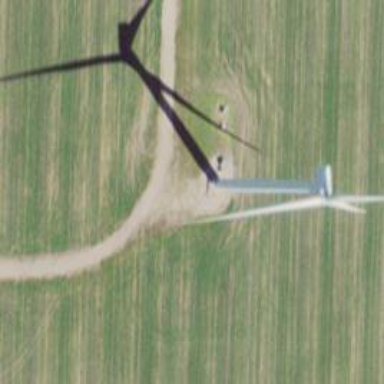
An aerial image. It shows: Wind generator using horizontal axis wind turbines.